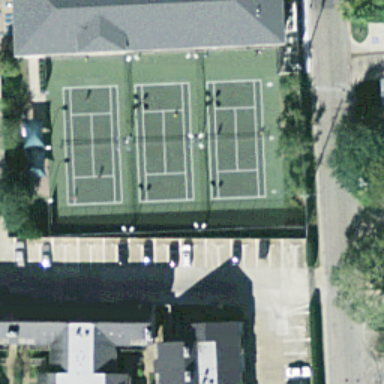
Three tennis courts arranged neatly with some plants and buildings surrounded .